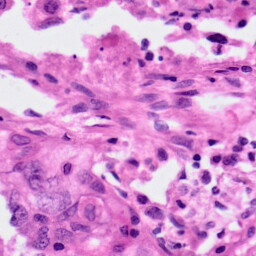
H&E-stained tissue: Lung